Field crop: tomato
Growth stage: 1
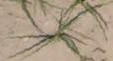
Species: cyperus